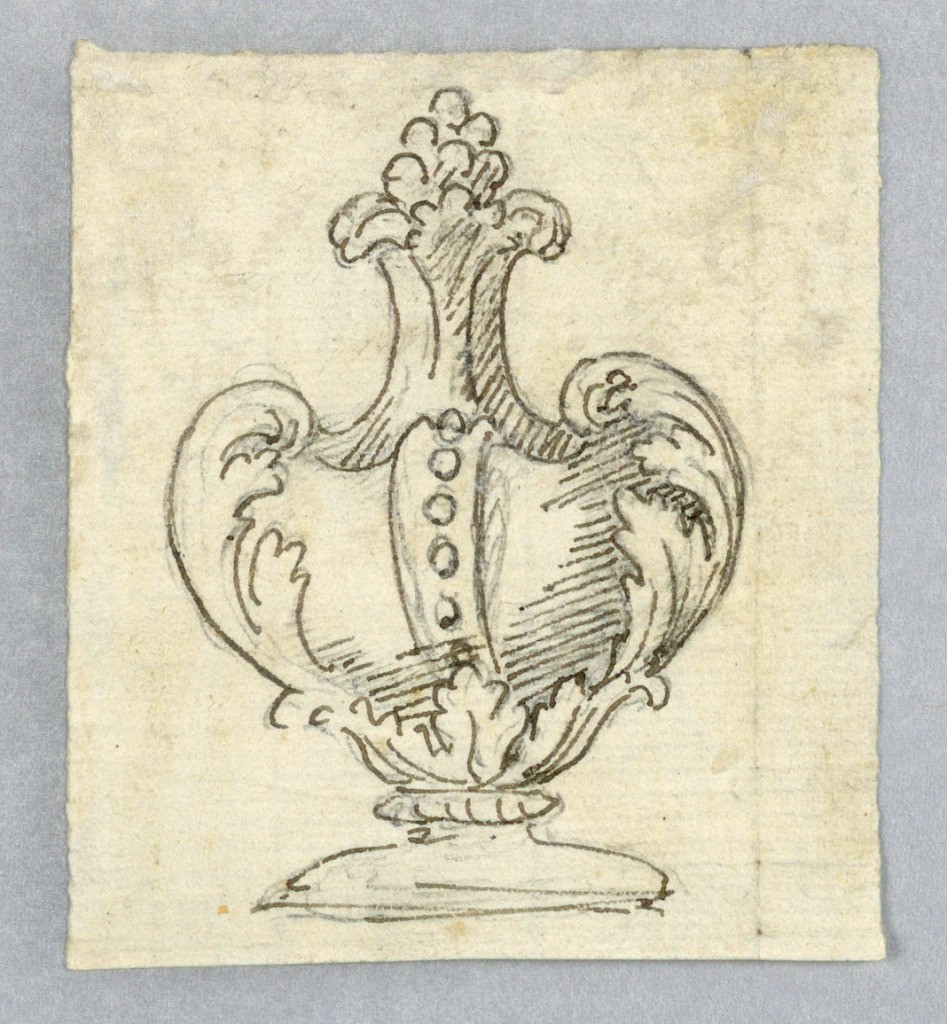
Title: Design for a Vase
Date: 1800–1830
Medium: Graphite, pen and black ink on paper
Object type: Drawing
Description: Elevation of a vase with a vertical row of beading at center and acanthus leaves at left and right.